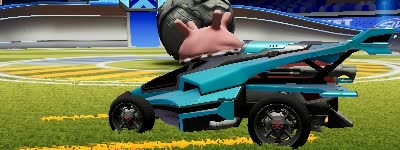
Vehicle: aftershock